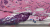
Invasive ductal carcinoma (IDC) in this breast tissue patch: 0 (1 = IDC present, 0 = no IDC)